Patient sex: F
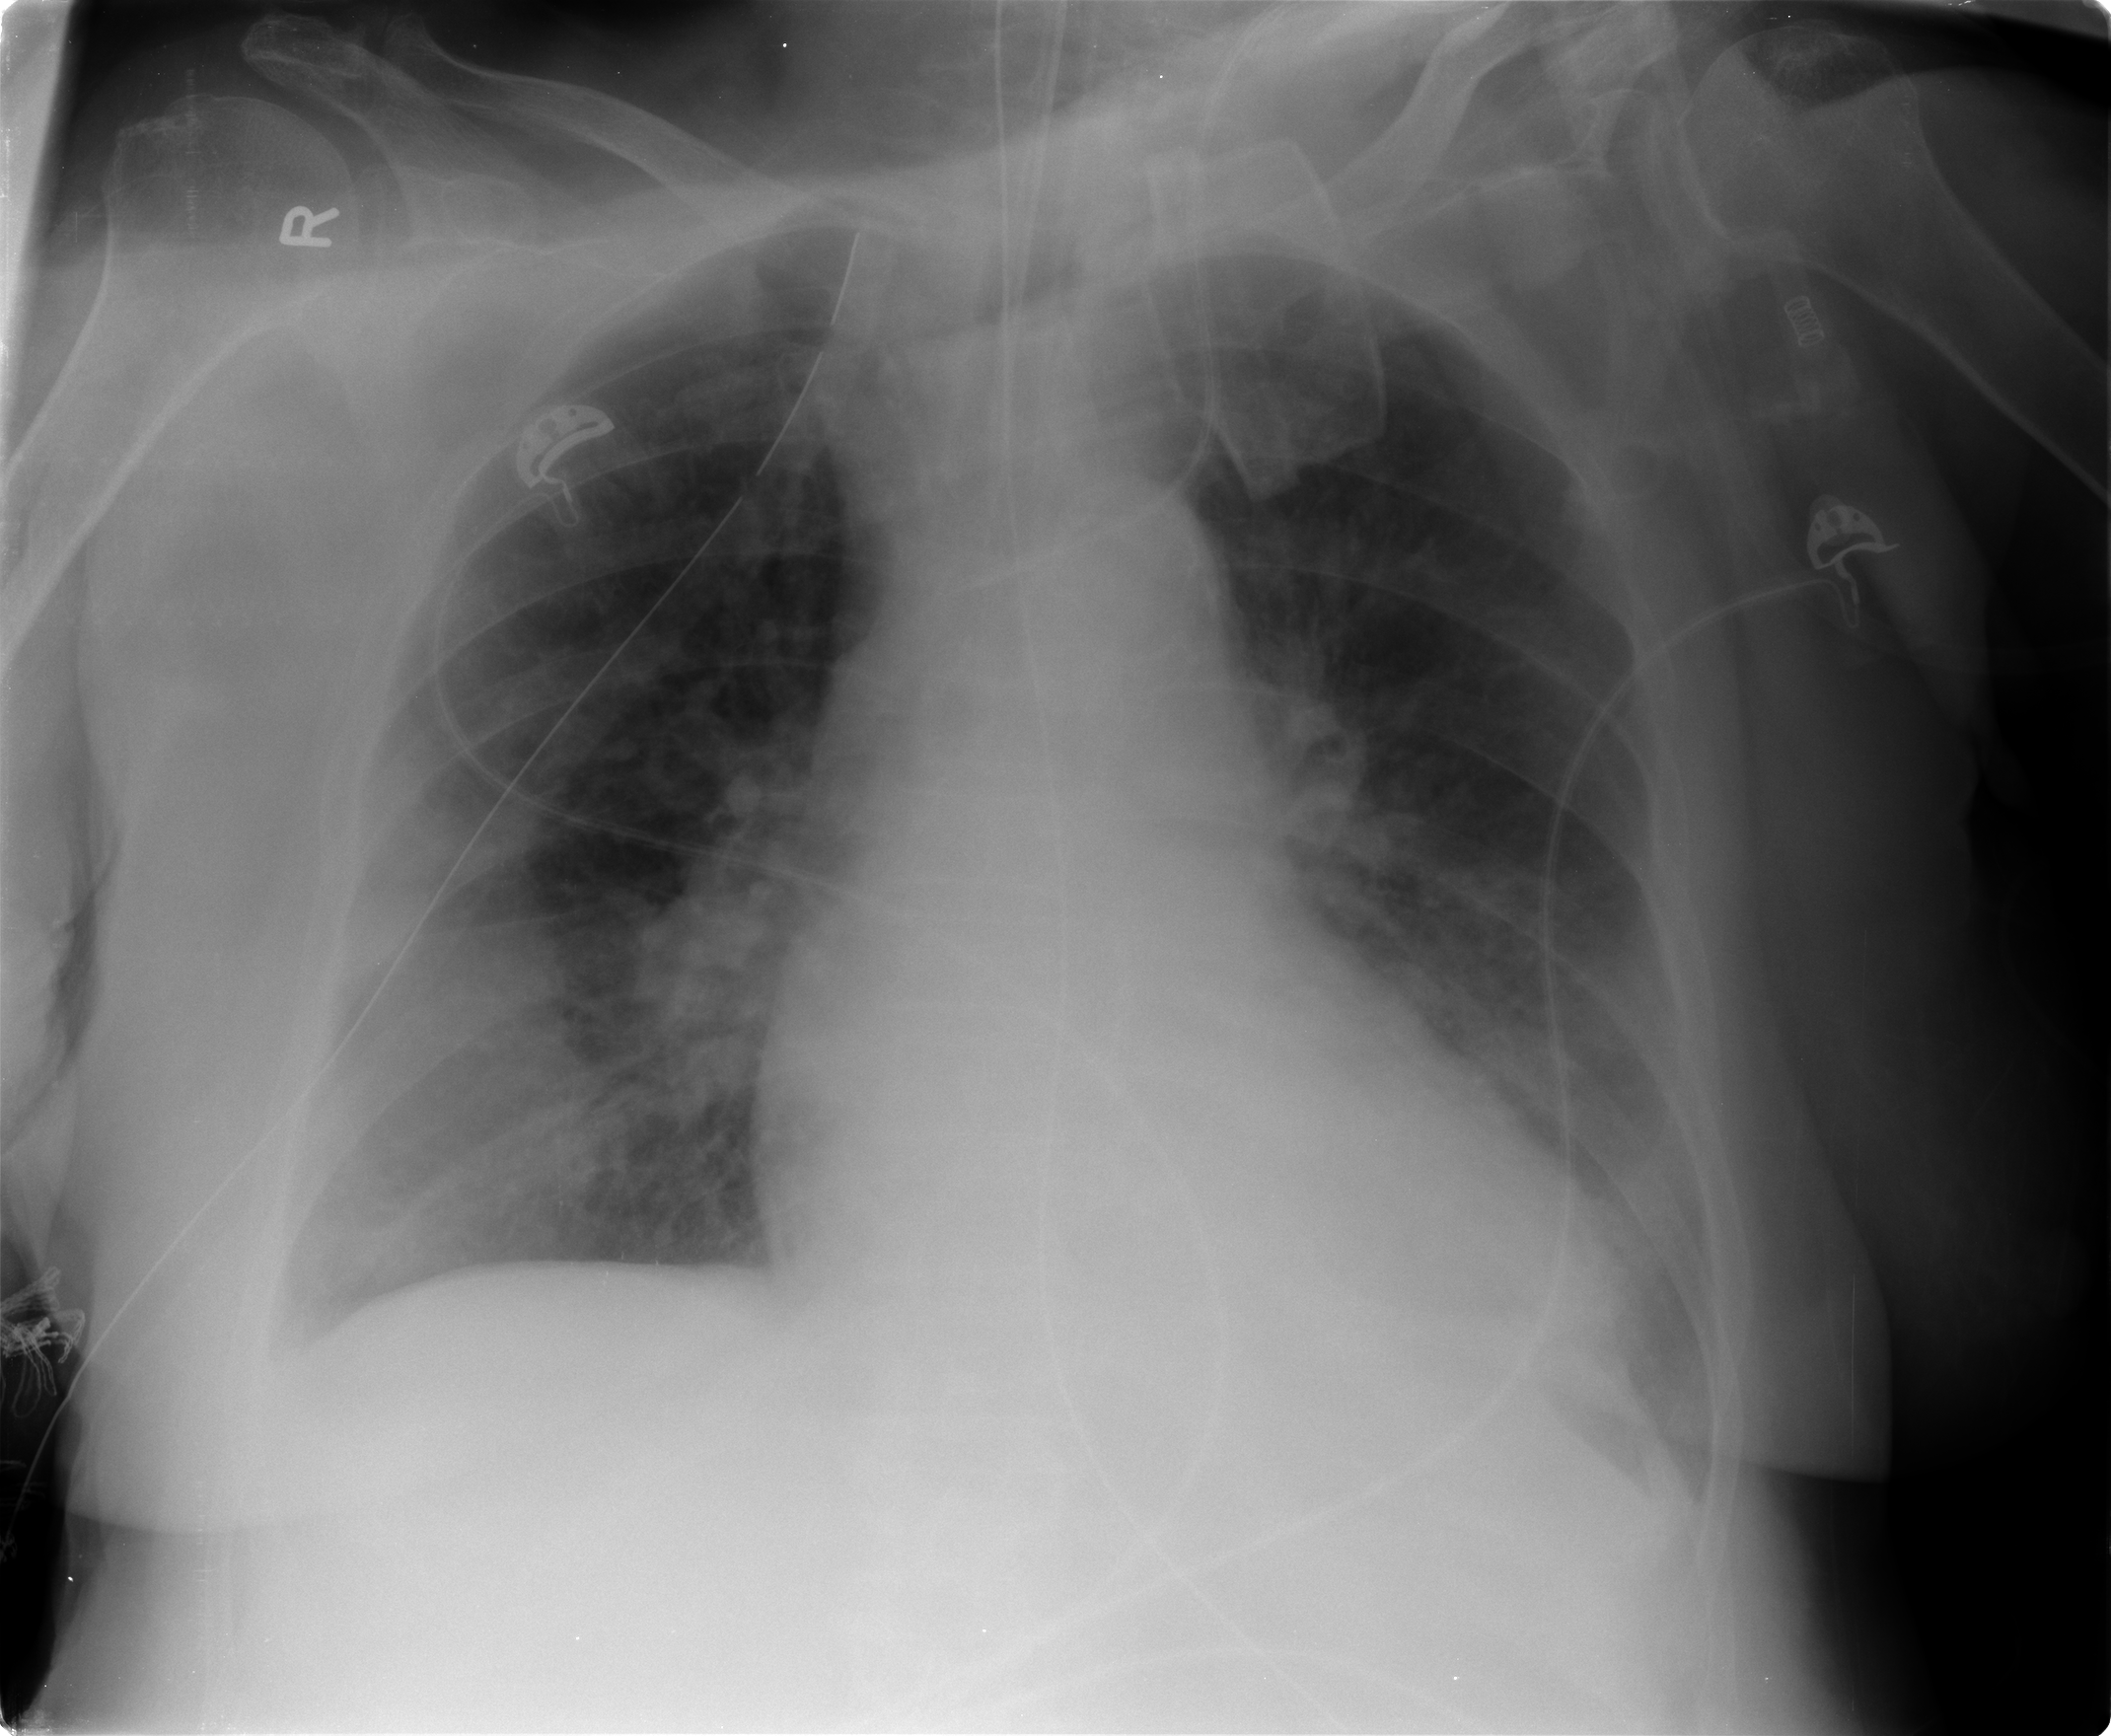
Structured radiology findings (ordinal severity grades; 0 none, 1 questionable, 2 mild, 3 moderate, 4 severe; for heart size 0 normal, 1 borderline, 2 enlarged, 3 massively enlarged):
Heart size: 2
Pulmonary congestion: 2
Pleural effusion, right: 1
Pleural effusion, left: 2
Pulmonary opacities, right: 2
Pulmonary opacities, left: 0
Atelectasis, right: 2
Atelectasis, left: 2